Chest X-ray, PA view. Patient: 47 years old, sex F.
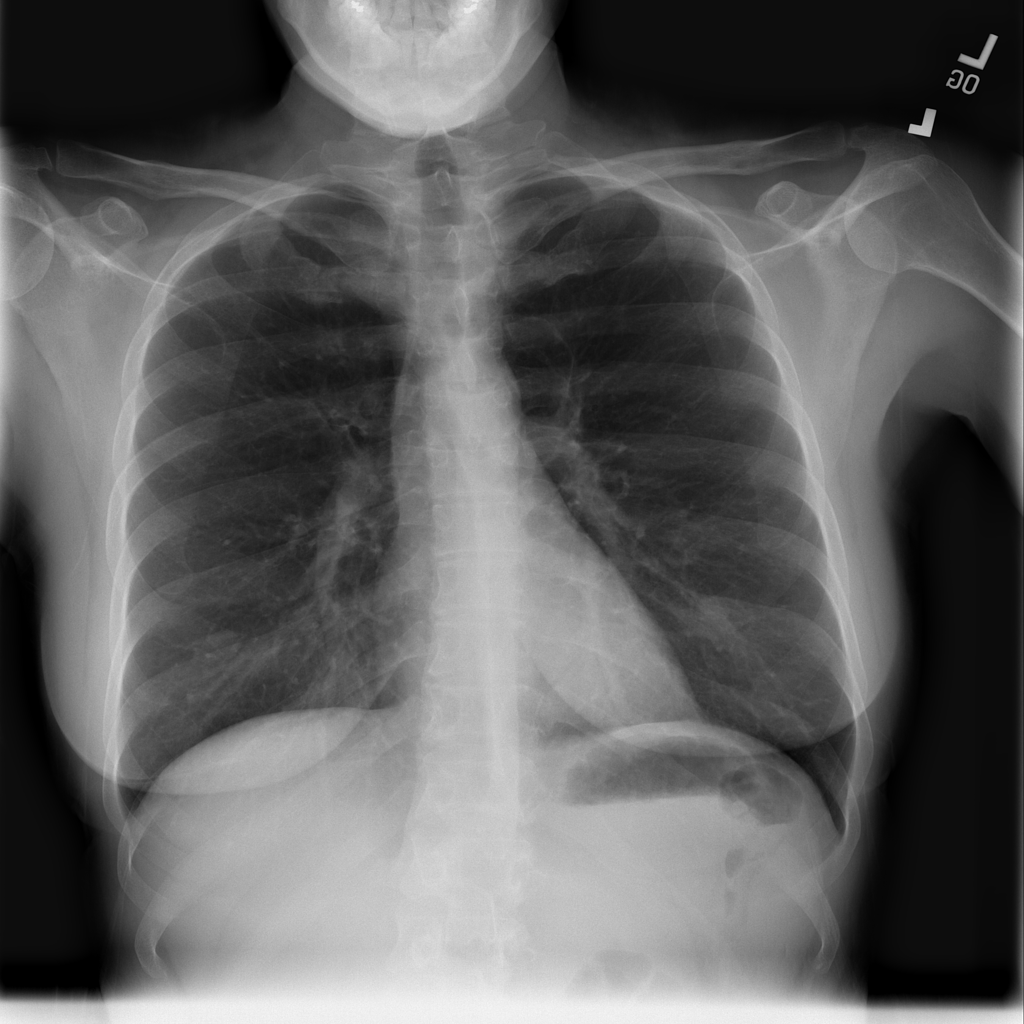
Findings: No Finding